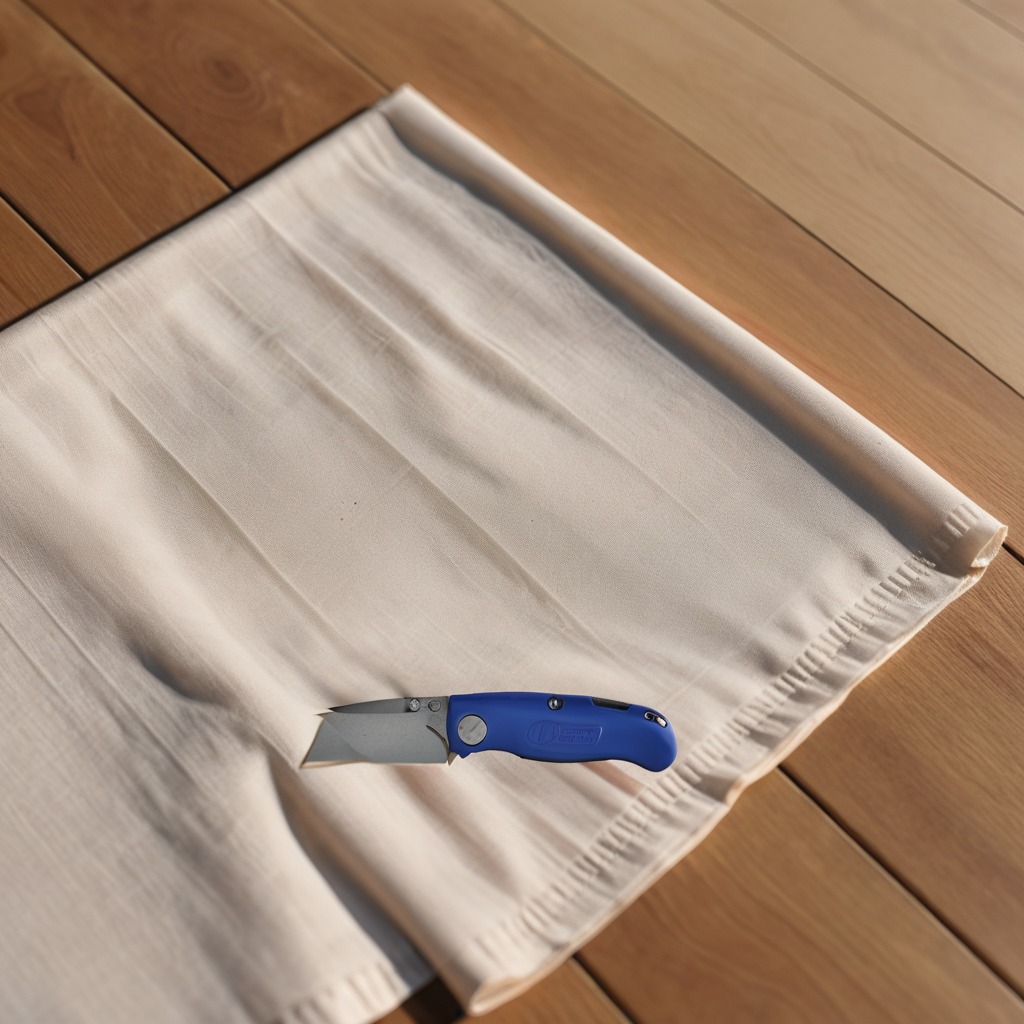
A utility knife is lying on the wooden table.